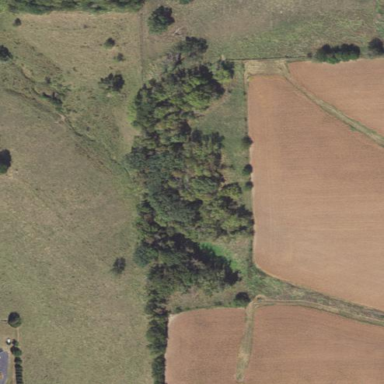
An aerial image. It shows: Beautiful woodland area.